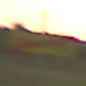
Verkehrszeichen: EndeDerUmleitungsankuendigung
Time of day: SunriseSunset
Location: Outdoor (Nature)
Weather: Clear
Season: NotSpecified
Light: Natural